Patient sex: M
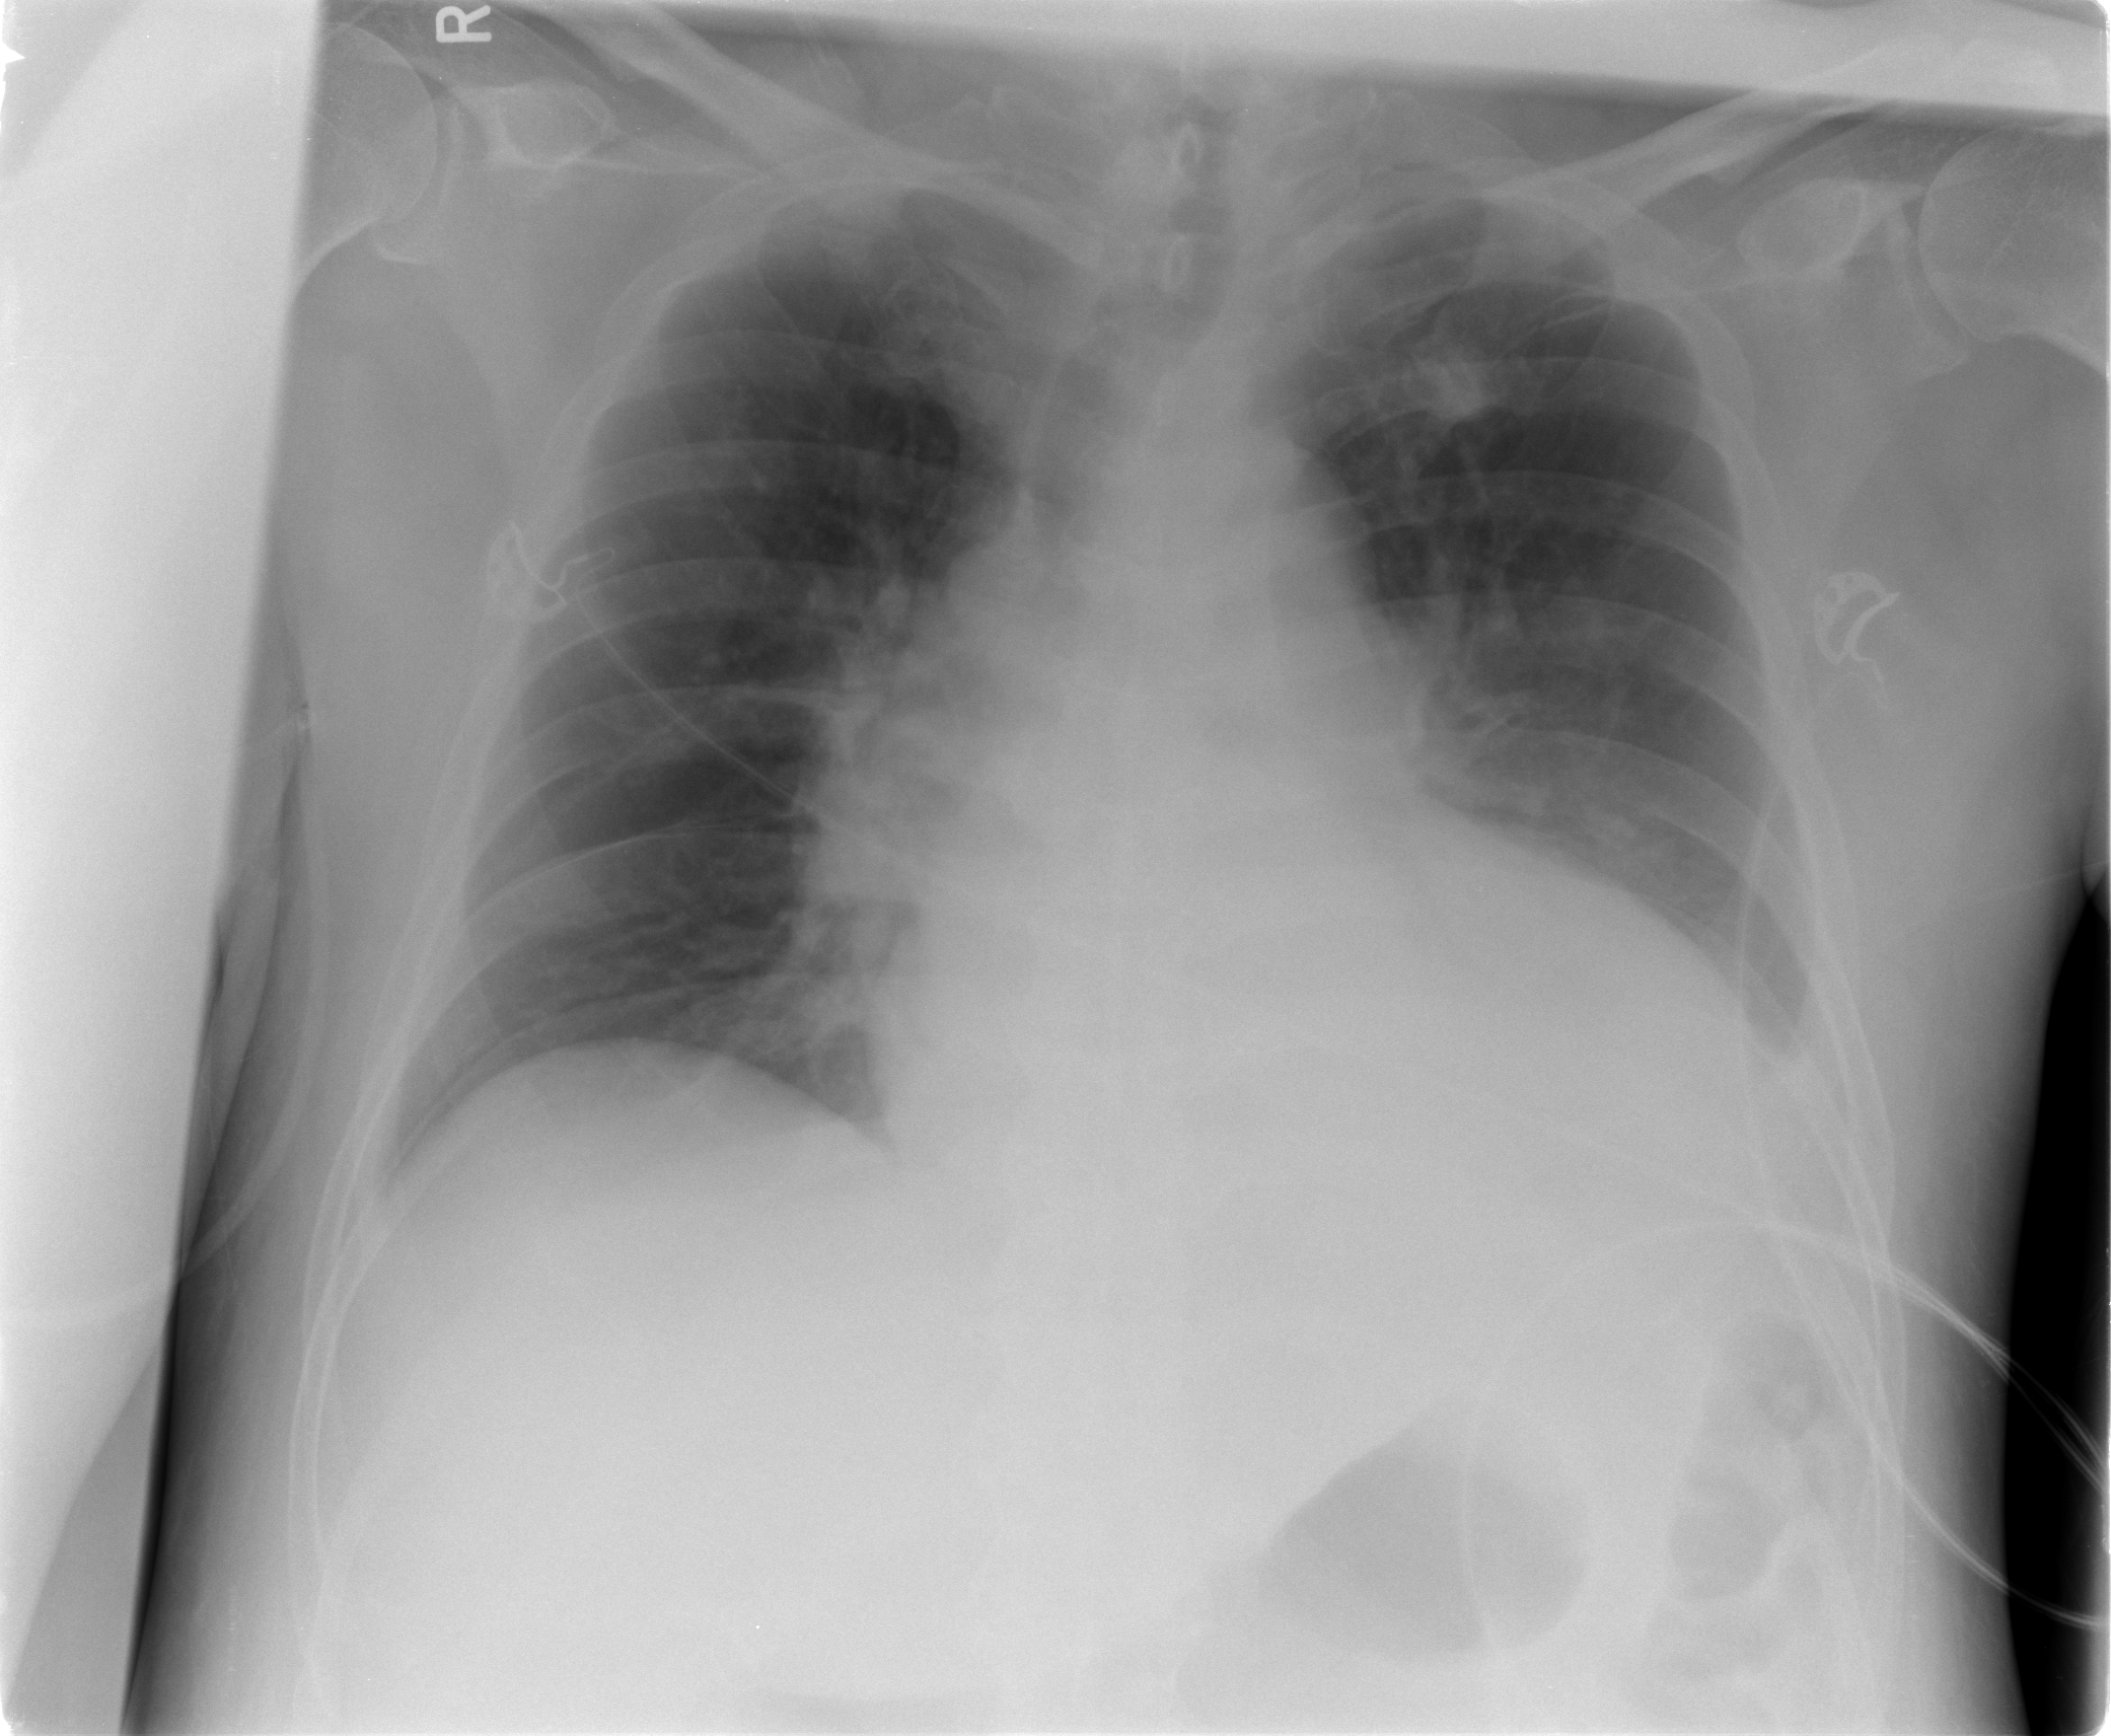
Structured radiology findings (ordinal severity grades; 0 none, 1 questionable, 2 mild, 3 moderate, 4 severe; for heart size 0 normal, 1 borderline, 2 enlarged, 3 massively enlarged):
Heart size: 2
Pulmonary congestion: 1
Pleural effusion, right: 0
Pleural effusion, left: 2
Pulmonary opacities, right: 0
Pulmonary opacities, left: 0
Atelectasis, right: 0
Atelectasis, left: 0